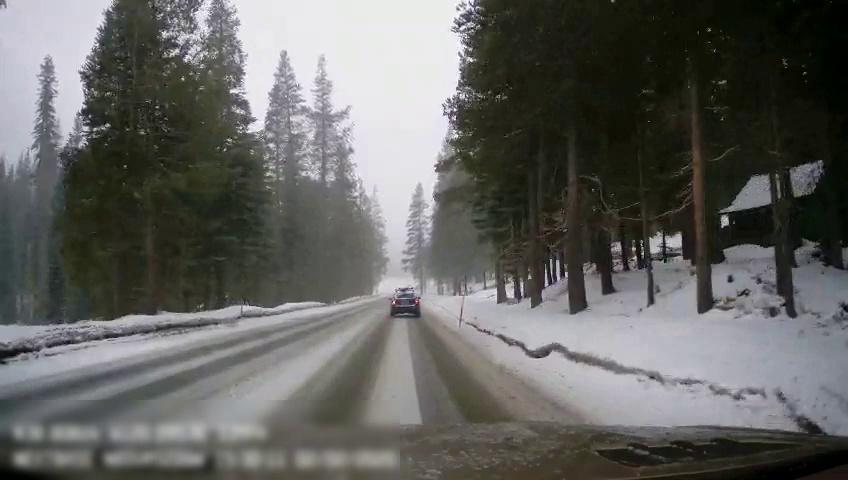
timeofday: Day
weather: Snowy
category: Drivable Space
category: Vehicles | SUV